Field crop: tomato
Growth stage: 1
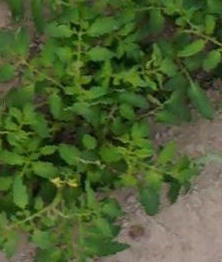
Species: tomato